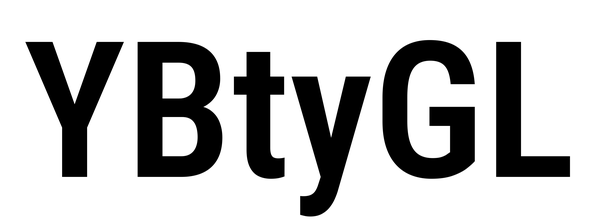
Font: Roboto_Condensed_SemiBold